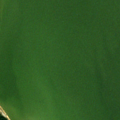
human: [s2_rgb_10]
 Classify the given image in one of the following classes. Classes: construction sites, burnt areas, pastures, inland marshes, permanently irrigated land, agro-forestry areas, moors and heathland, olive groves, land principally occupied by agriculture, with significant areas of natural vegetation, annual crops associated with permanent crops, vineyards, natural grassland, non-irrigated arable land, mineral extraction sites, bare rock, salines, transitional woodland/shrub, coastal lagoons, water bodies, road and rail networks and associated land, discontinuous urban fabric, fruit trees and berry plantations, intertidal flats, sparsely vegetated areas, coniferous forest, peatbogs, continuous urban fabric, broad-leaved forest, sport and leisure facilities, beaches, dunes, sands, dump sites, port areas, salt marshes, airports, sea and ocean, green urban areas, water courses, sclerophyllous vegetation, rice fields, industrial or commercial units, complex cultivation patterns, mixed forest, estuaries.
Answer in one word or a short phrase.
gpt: mixed forest, coastal lagoons